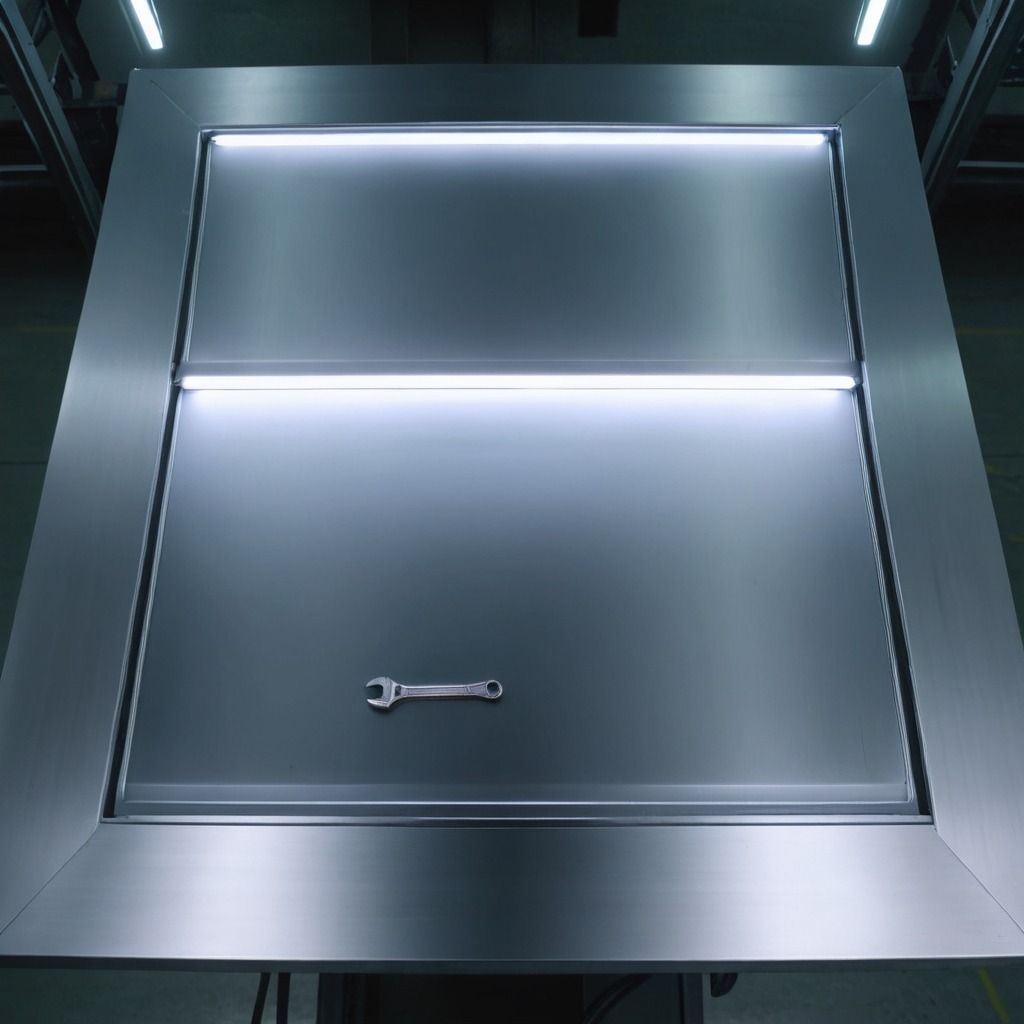
A wrench is lying on a metal table in a machine shop under fluorescent lights.